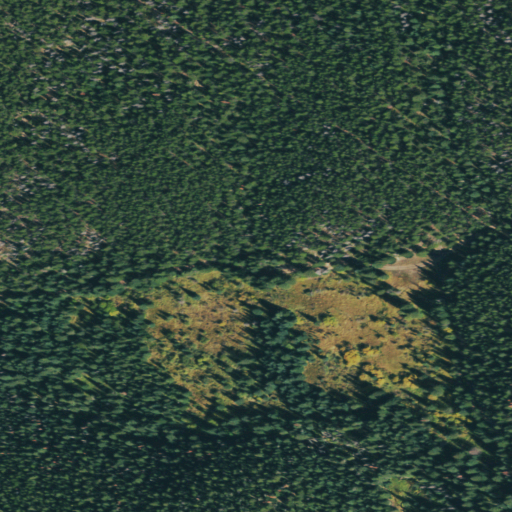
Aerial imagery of plain(s) in Colorado named Caribou Flat containing evergreen forest and woody wetlands